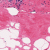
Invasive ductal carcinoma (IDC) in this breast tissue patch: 0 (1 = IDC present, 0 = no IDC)